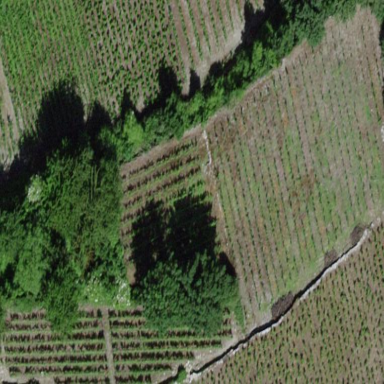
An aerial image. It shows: Vineyard growing grapes.